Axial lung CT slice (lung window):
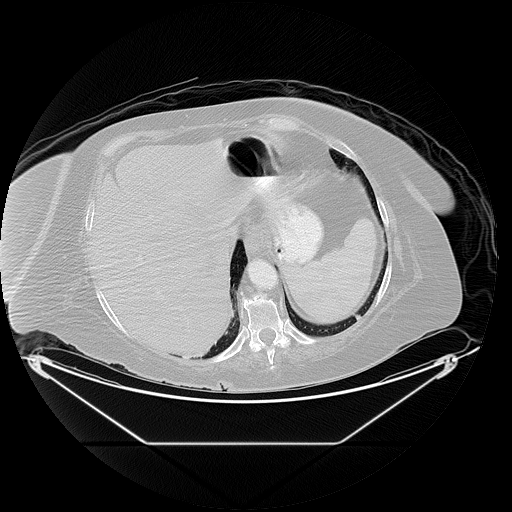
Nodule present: no